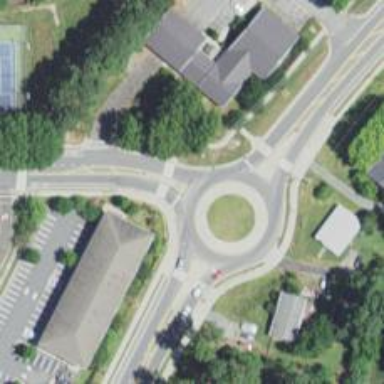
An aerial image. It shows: Secondary road made of asphalt leading to roundabout.